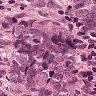
Metastatic tissue present: yes